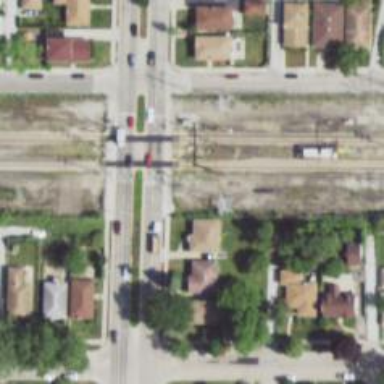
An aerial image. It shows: Railway crossing.